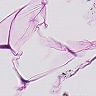
Metastatic tissue present: no